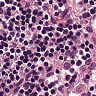
Metastatic tissue present: no